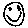
Label: smiley face